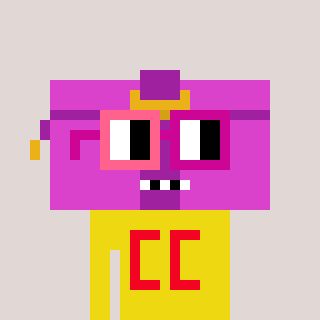
a pixel art character with square pink and red glasses, a clutch-shaped head and a yellow-colored body on a warm background